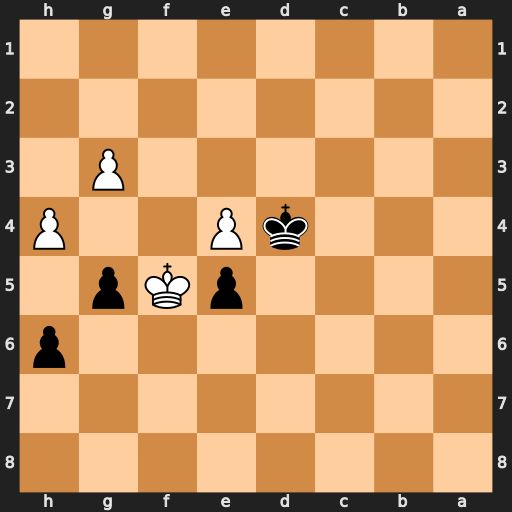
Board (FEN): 8/8/7p/4pKp1/3kP2P/6P1/8/8
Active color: b
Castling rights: -
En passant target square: -
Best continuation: gxh4 gxh4 h5 Kf6 Kxe4